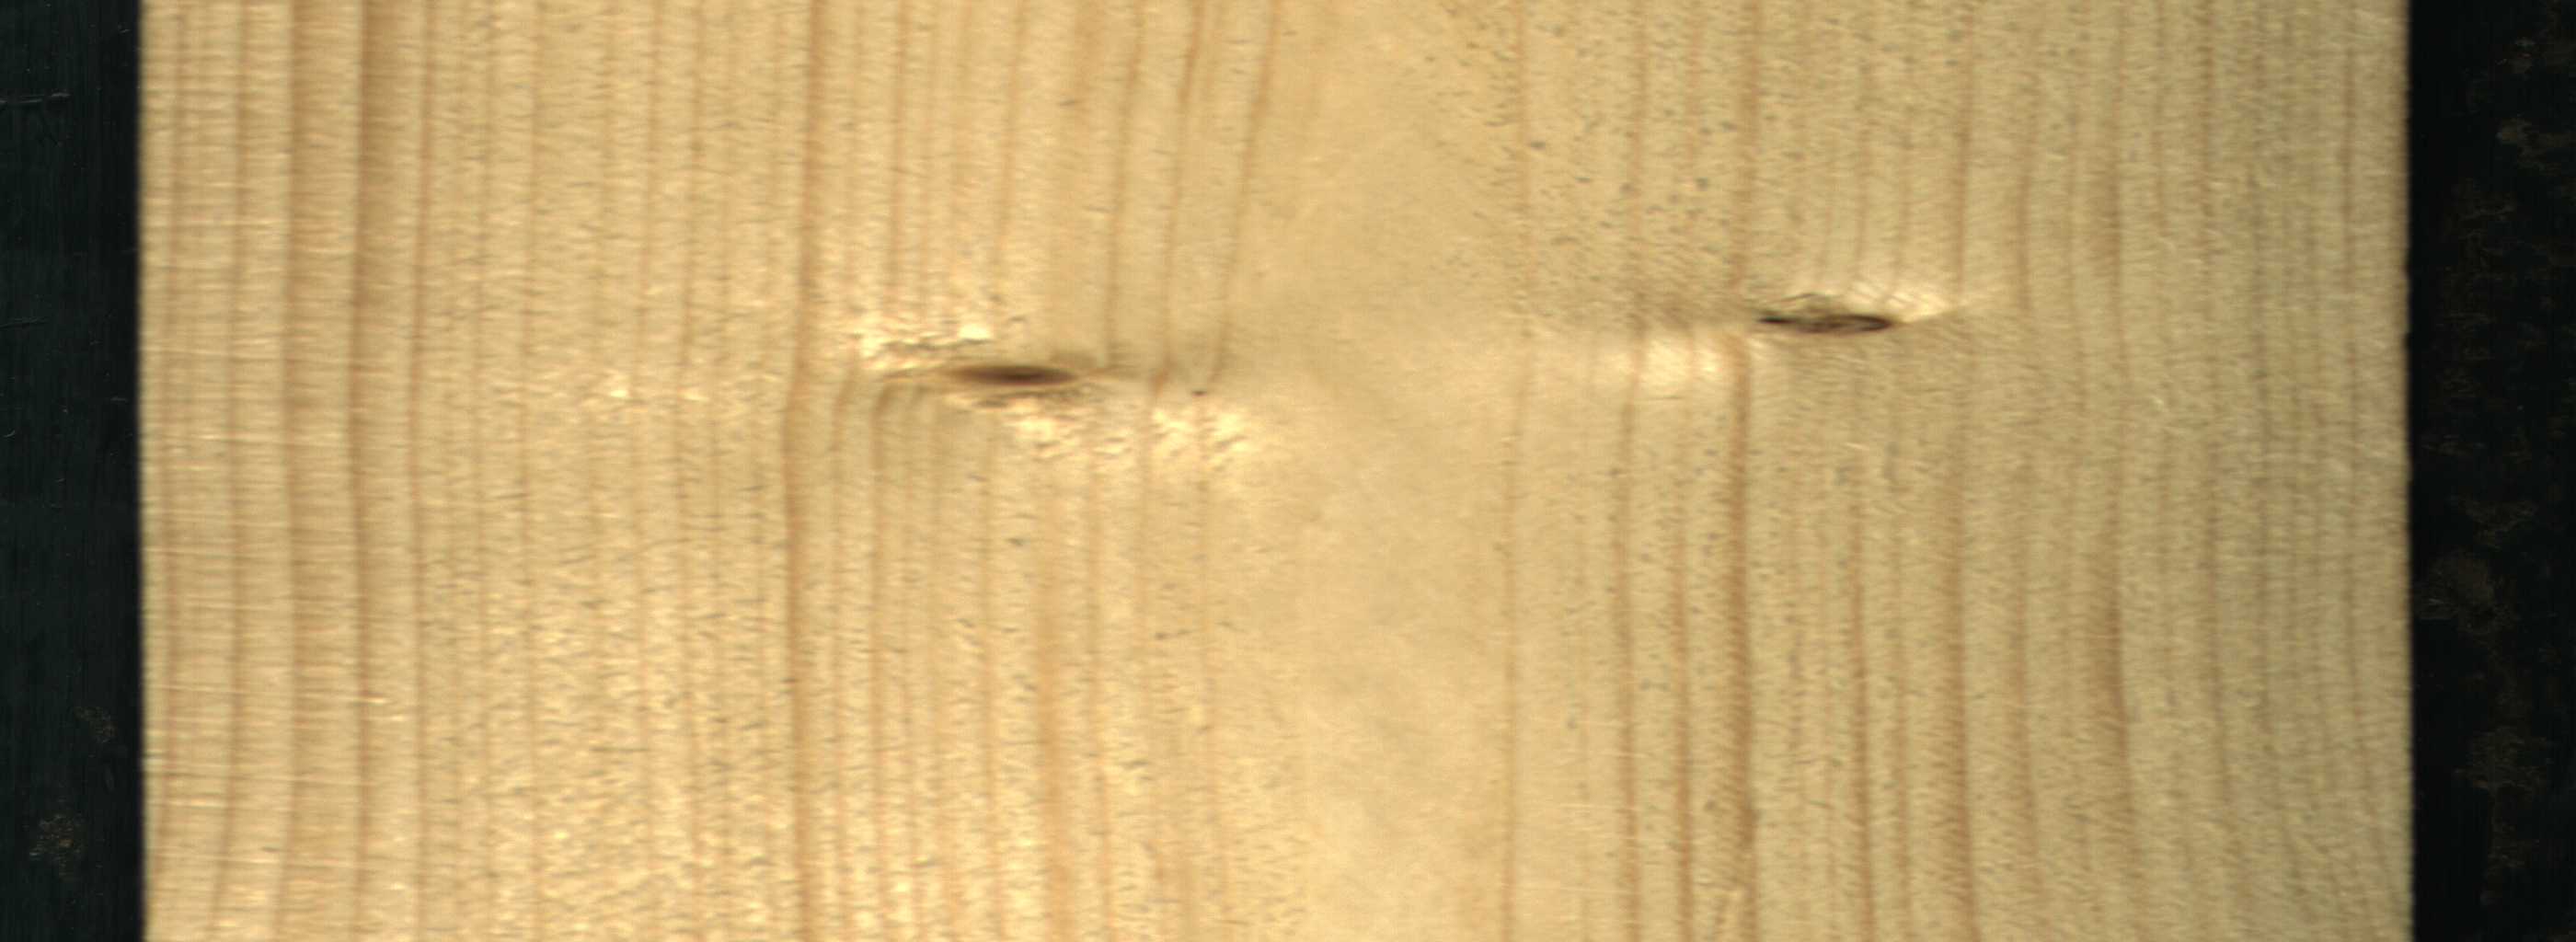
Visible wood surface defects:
Live_Knot
Live_Knot